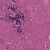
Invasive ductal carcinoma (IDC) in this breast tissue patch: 0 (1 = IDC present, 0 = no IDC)